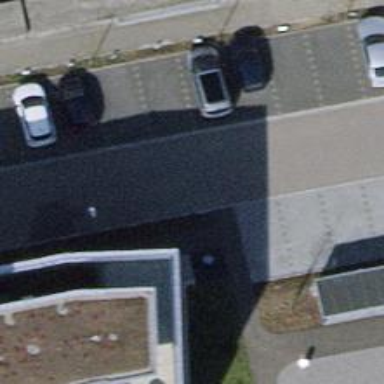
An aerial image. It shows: Parking available on the street side.